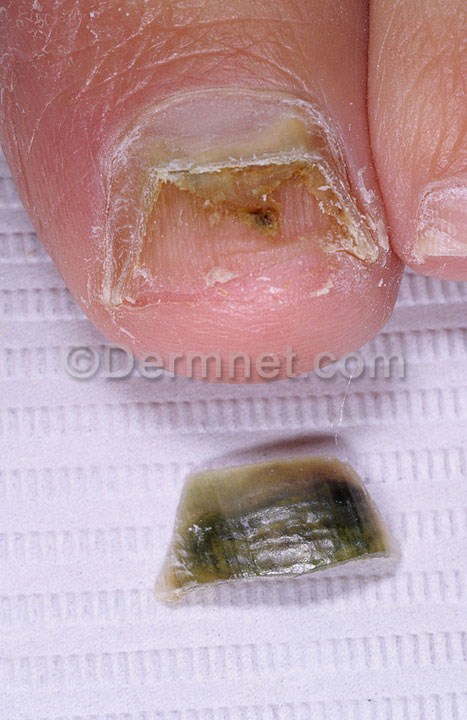
Disease: Nail Fungus and other Nail Disease